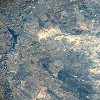
Label: land